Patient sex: M
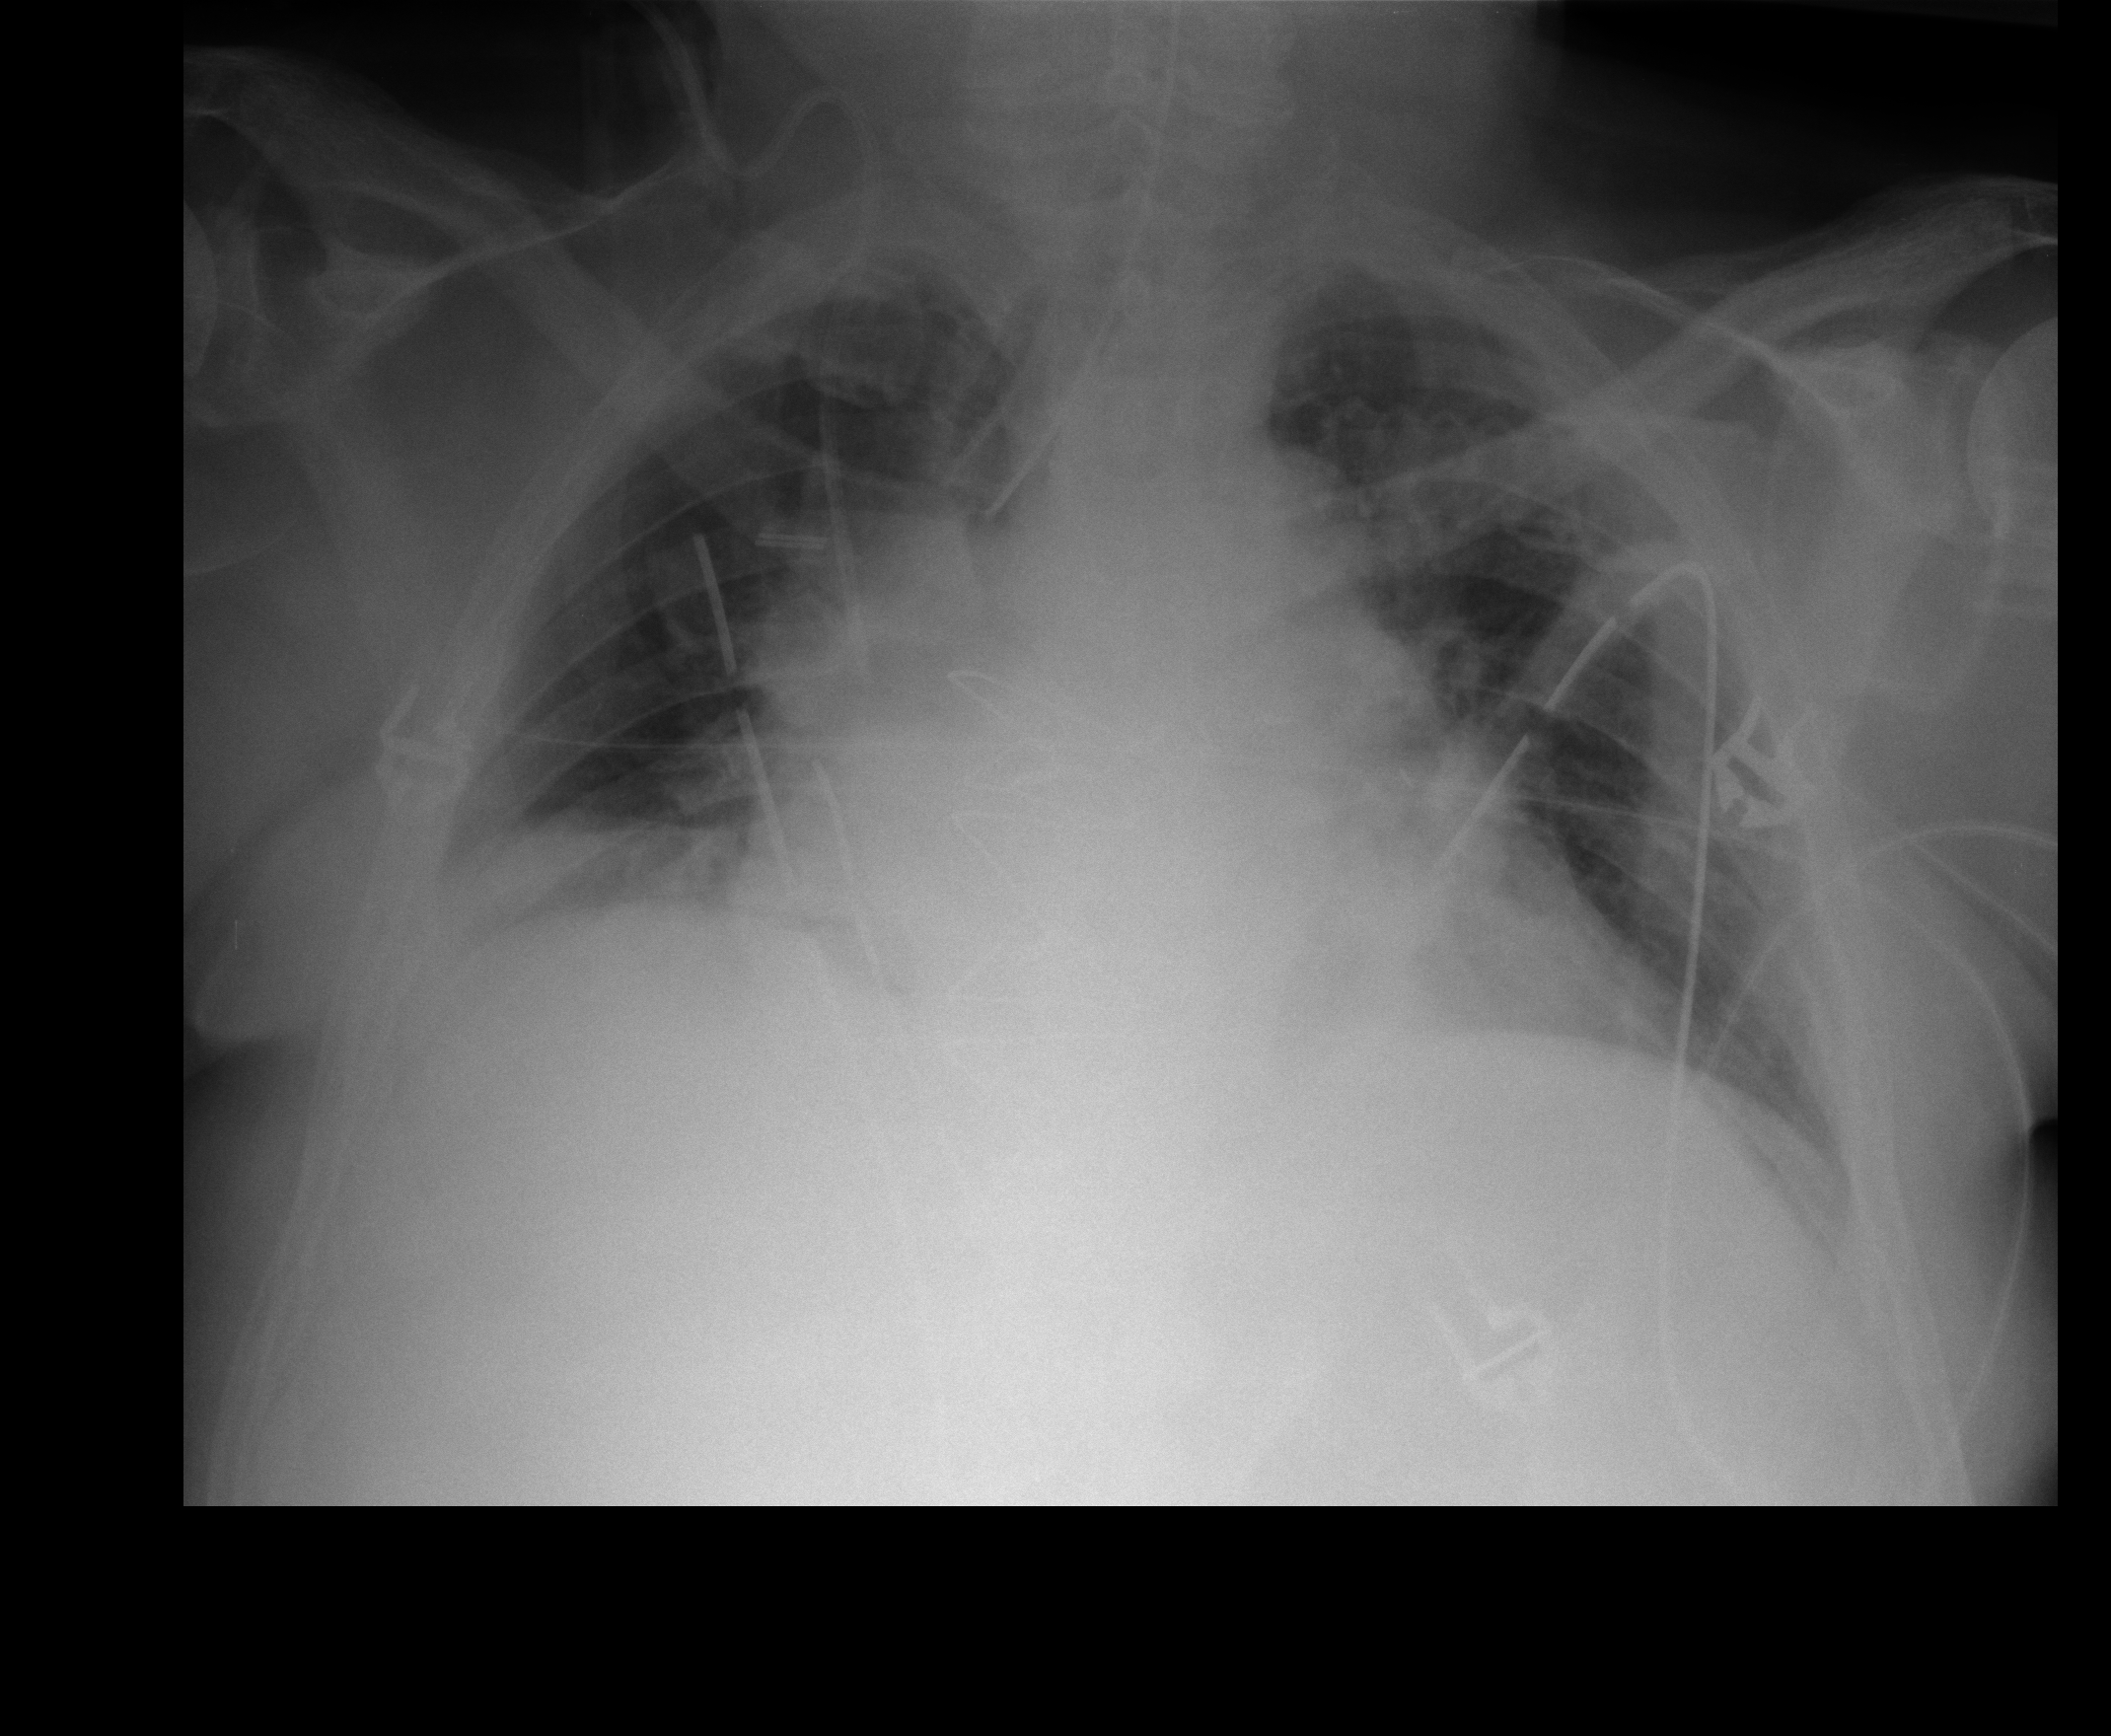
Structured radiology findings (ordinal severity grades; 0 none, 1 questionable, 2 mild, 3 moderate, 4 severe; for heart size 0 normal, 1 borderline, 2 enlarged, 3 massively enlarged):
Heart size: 2
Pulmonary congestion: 2
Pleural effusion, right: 2
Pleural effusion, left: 0
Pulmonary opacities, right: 0
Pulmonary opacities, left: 0
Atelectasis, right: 2
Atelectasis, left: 1